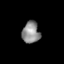
Tissue: skin
Cell type: Fibroblasts
Senescence score: 0.7627
Nuclear area (px): 371
Mean DAPI intensity: 141.879